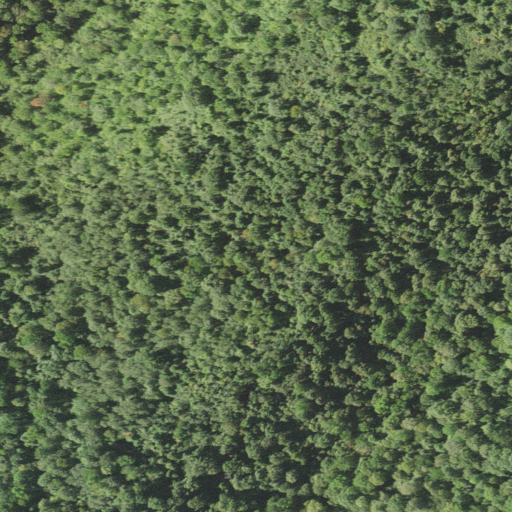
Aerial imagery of ridge(s) in North Carolina named Beetree Ridge containing only deciduous forest